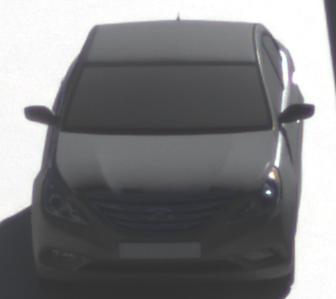
Make: Hyundai
Model: Sonata
Detailed model: Gen. 6 YF
Model produced from: 2009
Model produced until: 2016
Doors: 4
Color: gray
Road condition: dry road
Daytime: morning or afternoon
Contrast: high contrast